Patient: sex F, age 54
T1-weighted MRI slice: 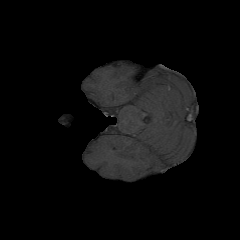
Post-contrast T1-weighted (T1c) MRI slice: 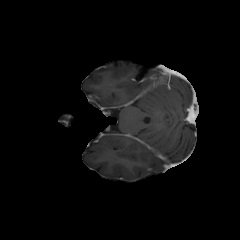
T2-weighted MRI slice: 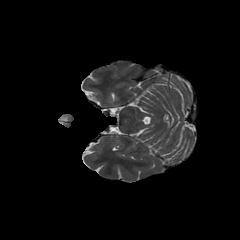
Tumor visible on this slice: no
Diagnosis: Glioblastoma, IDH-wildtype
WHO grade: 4